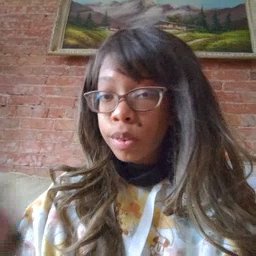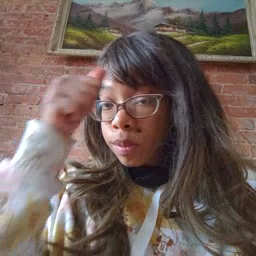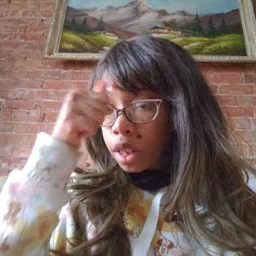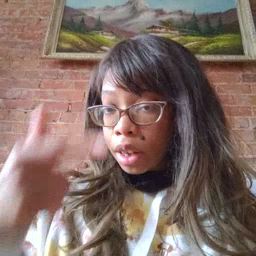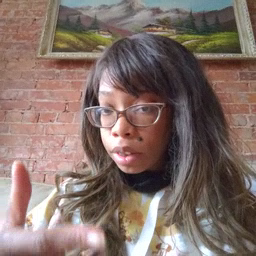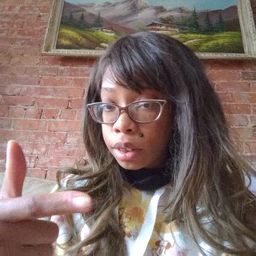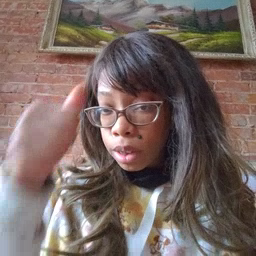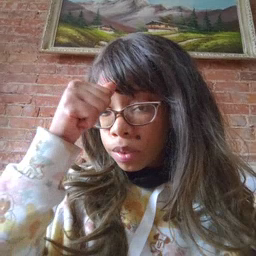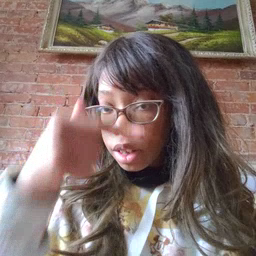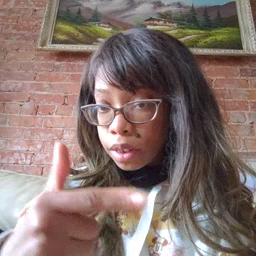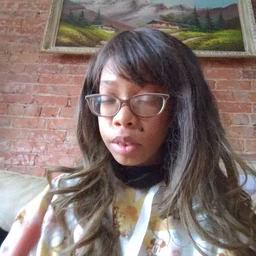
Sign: brother